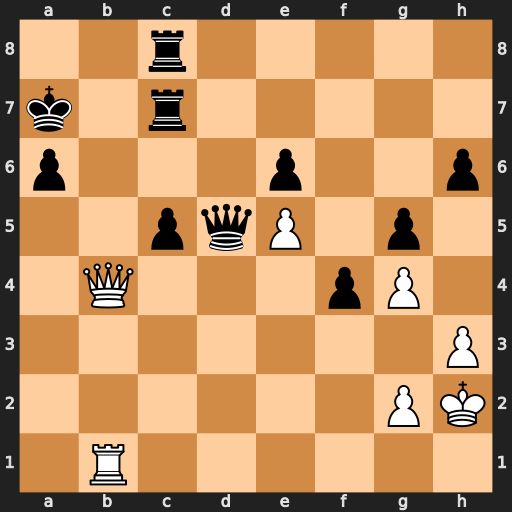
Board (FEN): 2r5/k1r5/p3p2p/2pqP1p1/1Q3pP1/7P/6PK/1R6
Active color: w
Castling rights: -
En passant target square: -
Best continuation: Qb6+ Ka8 Qxa6+ Ra7 Qxc8#